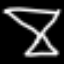
Label: hourglass